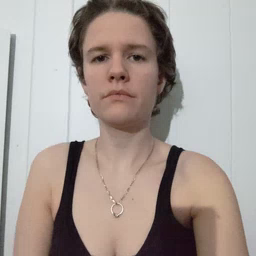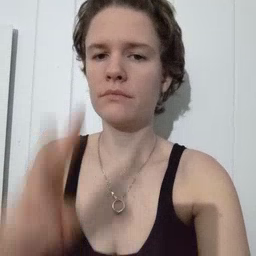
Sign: read